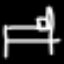
Label: bed